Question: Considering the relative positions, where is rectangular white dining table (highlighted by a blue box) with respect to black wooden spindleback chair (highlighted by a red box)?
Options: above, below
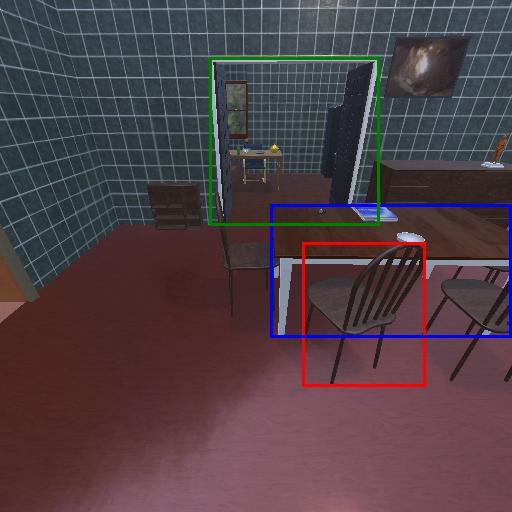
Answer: above